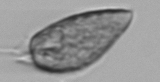
Label: Prorocentrum_micans